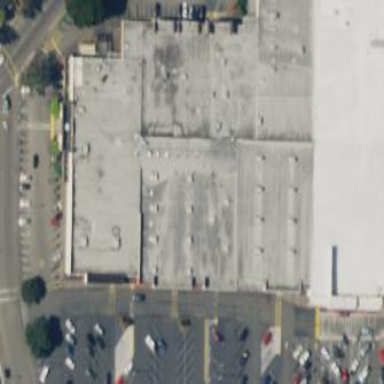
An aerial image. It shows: Retail building.